Aerial crown-view tile of a tropical tree (Barro Colorado Island, Panama), acquired 20250818:
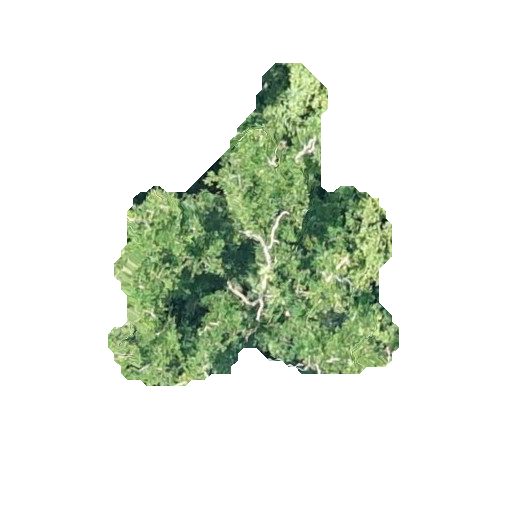
Species: Platypodium elegans
GBIF accepted scientific name: Platypodium elegans
Crown area: 83.077 m²